Brain MRI, t2w sequence, axial 2D slice.
Patient: age 44, sex F, weight 95 kg, height 1.95 m
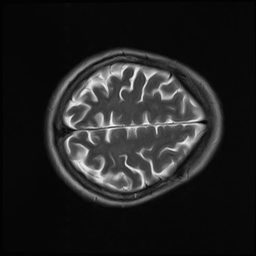